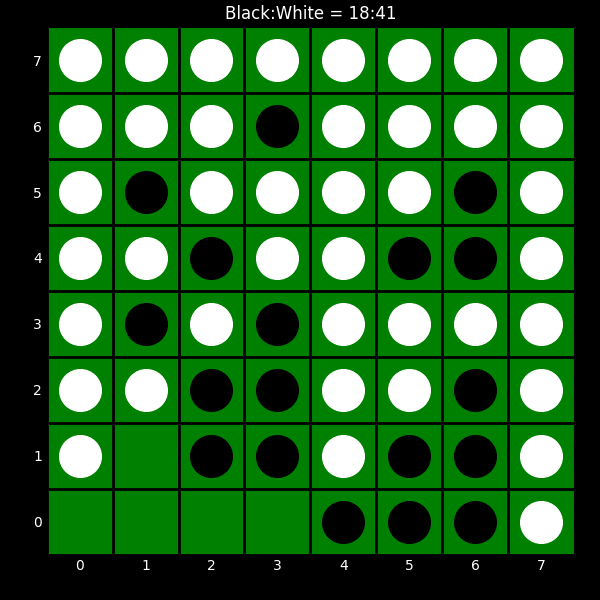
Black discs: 18
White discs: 41